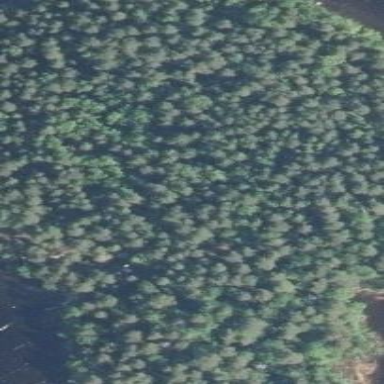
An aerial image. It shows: Forest area.